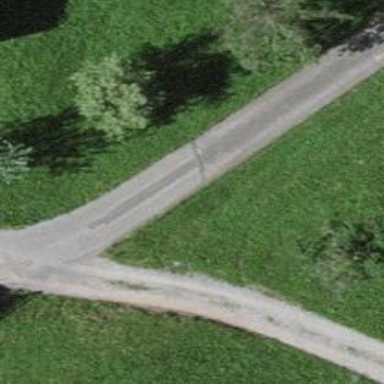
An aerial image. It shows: Well-maintained track road of grade 1.